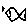
Label: fish